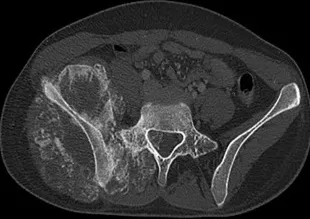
(B) CT scan showing large soft tissue mass surrounding the right ilium with sunburst calcification. The tumor invades to L5 vertebral cavity.
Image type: radiology (ct)